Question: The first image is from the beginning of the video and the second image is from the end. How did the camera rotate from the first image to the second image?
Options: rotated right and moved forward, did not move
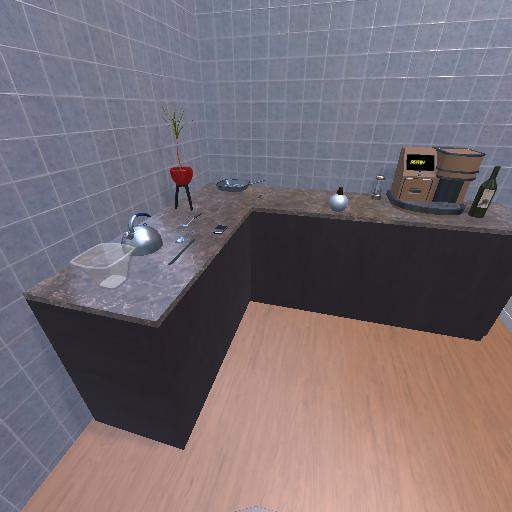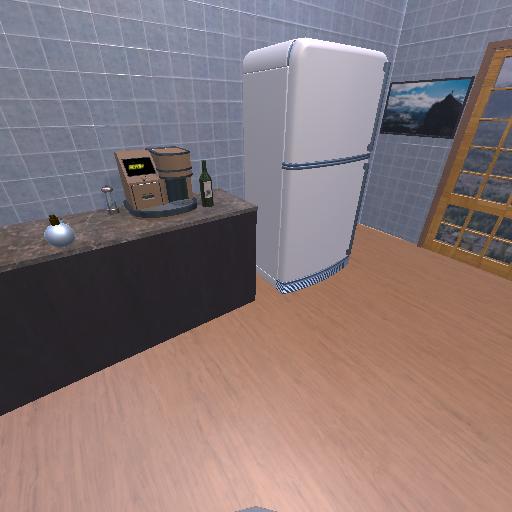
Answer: rotated right and moved forward